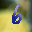
Label: 6